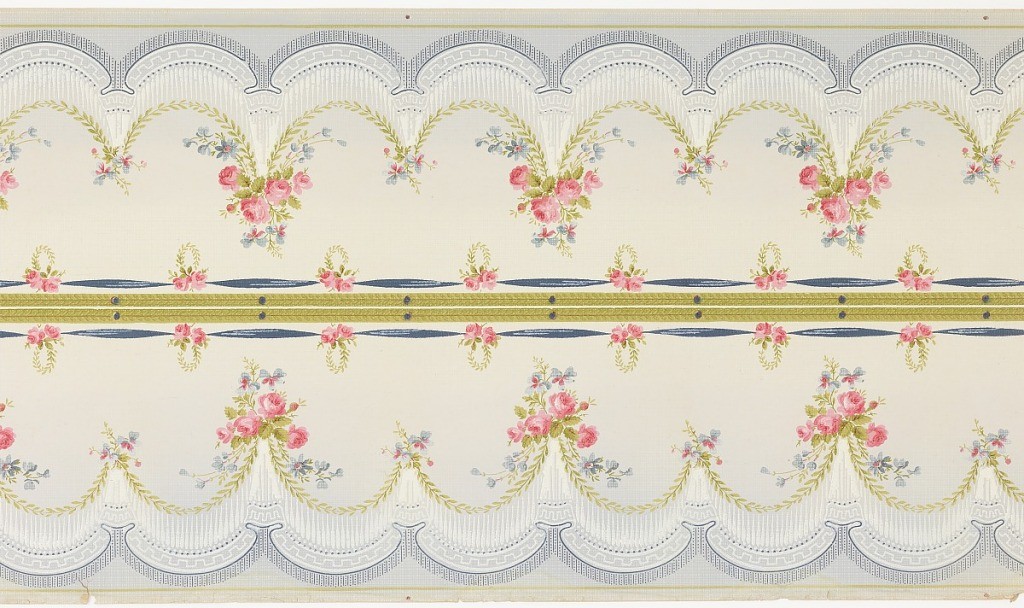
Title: Frieze
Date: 1905–1915
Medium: Machine-printed paper
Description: Printed two borders across the width, a scalloped blue fringe border and festooned garland of pink roses run across the the top and bottom edges of this panel, and mirror each other across a central divider of thick, greenish-yellow lines with pink nosegay and blue ribbon borders. This design is printed in shades of blue, green, pink and white on a beige ground.